Current action and preconditions to check: trajectory_clear

Your task: For each precondition in the list above, predict whether it will hold at this action.

Consider the current scene as observed from the mobile robot's camera, and analyze the predicted future states of all dynamic agents (e.g., people, animals, vehicles, or any moving entities) within the NEXT SECOND.

IMPORTANT: Only answer "very likely" if you are absolutely certain—based on strong, clear evidence—that a dynamic agent will violate the precondition in the predicted future state. Do NOT answer "very likely" for unlikely, ambiguous, or low-probability risks.

Ask yourself for each precondition: Is there a high probability, with clear and convincing evidence, that the predicted future states of any dynamic agent will interfere with the predicted future state of the currently executing action within the NEXT SECOND, causing that precondition to fail?

Assess the risk level based on these predictions. Use "likely" or "very likely" if motions create a clear risk of interference.

Use "neutral" or "improbable" if agents are nearby but their predicted paths are clearly diverging or non-conflicting.

Failure Risk Categories: "very improbable", "improbable", "neutral", "likely", "very likely"

Answer Format: Output ONLY the probability_of_failure value from these categories: "very improbable", "improbable", "neutral", "likely", "very likely"

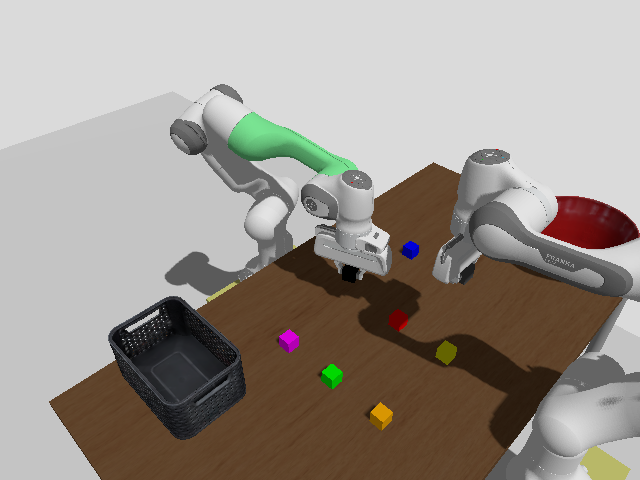

Answer: improbable